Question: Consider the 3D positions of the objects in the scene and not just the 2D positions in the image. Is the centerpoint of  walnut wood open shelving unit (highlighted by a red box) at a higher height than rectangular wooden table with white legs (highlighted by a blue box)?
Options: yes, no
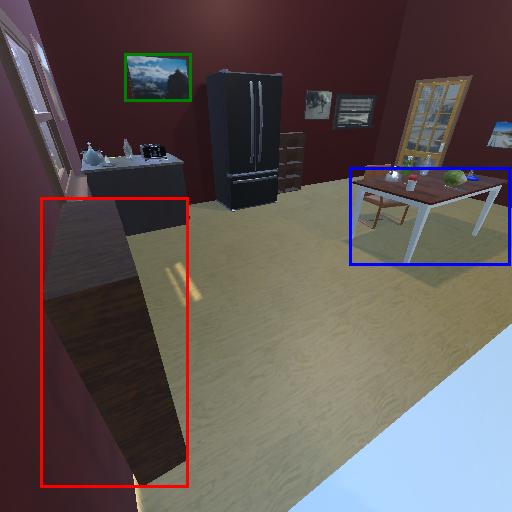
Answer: yes